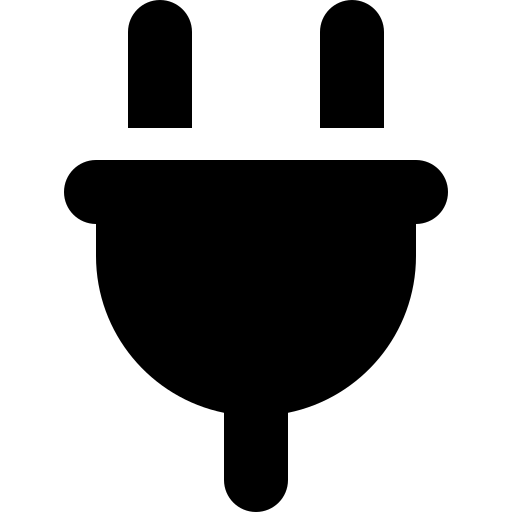
Tags: icon, FontAwesome, fa-icon, solid, plug